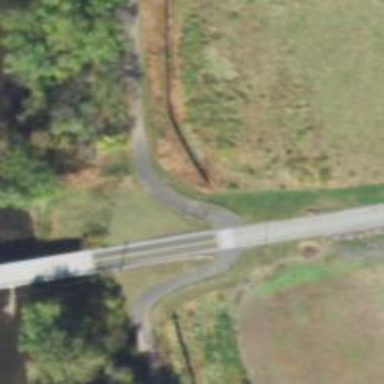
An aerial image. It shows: Asphalt cycleway with uncontrolled crossing.